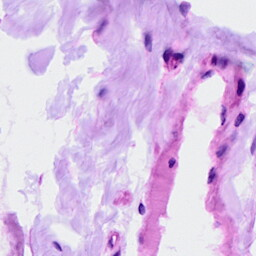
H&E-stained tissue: Ovarian